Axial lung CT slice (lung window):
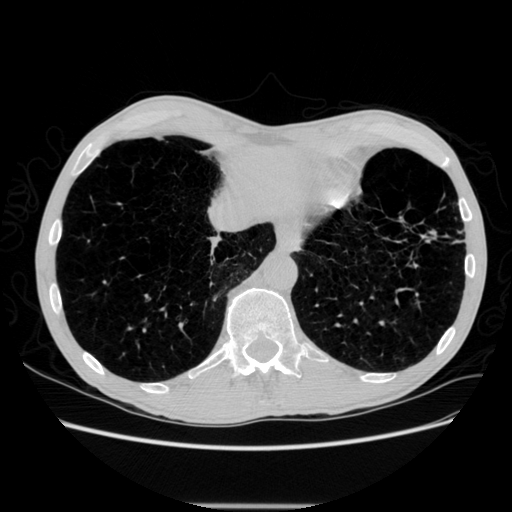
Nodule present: no